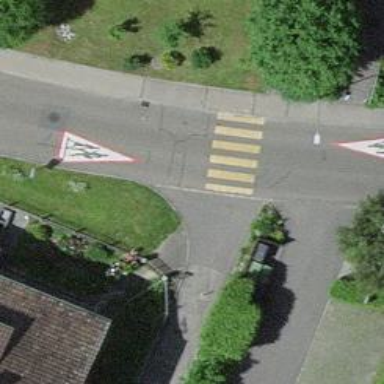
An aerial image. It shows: Marked crossing on the road.